Aerial crown-view tile of a tropical tree (Barro Colorado Island, Panama), acquired 20241014:
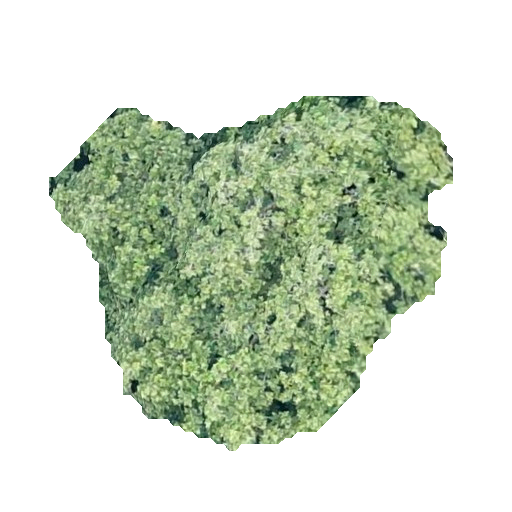
Species: Anacardium excelsum
GBIF accepted scientific name: Anacardium excelsum
Crown area: 153.67 m²